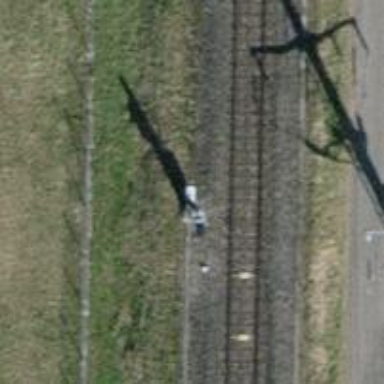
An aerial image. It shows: Railway signal.